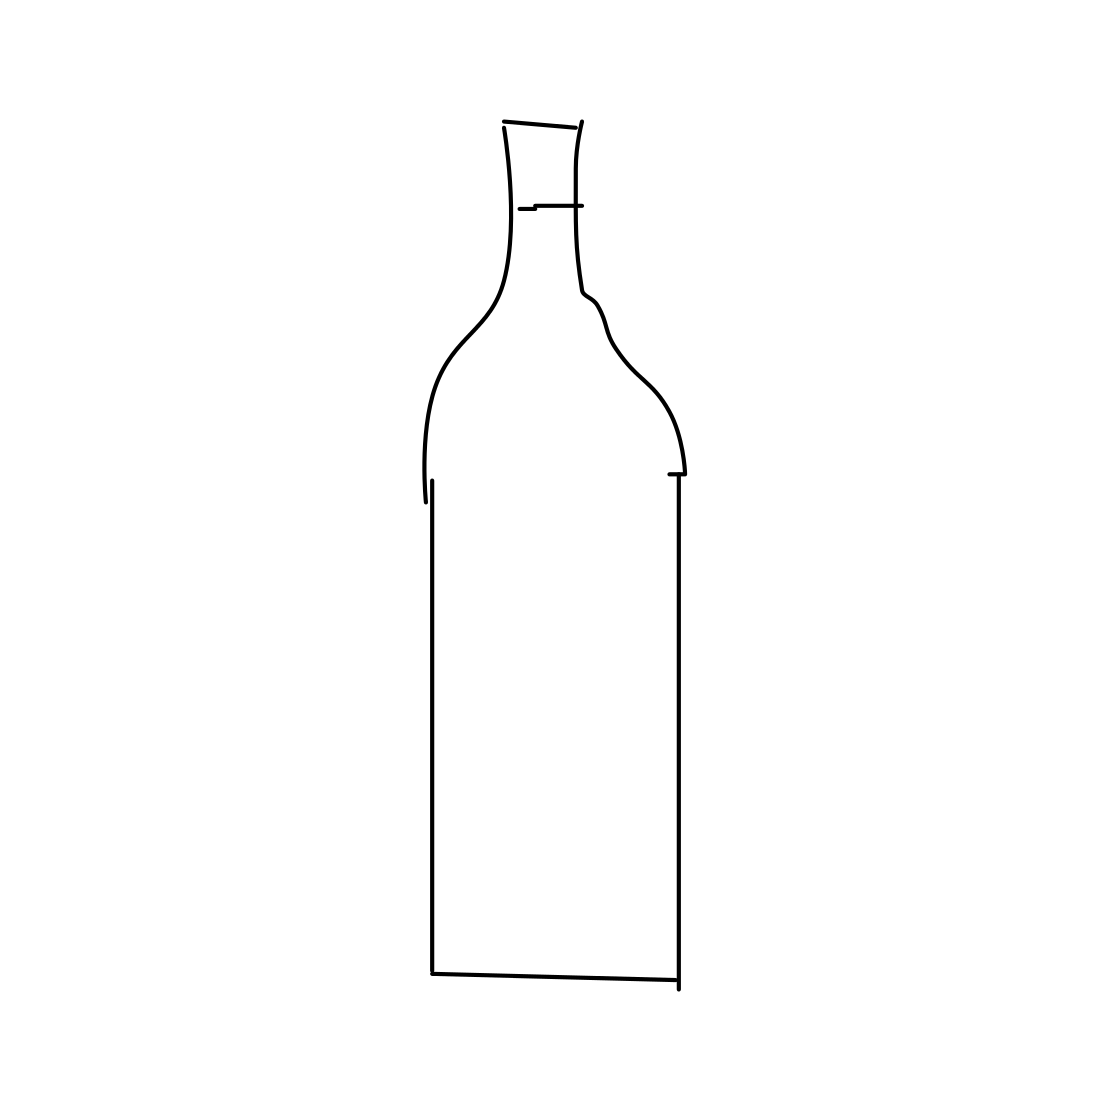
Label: wine-bottle